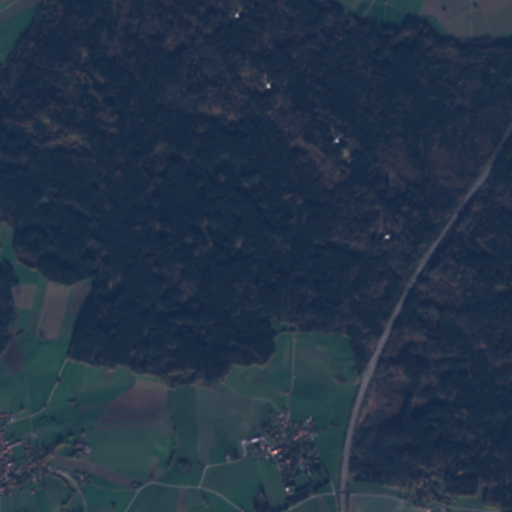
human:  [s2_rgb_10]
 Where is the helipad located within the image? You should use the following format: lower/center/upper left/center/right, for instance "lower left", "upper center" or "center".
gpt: The helipad is located in the lower center of the image.
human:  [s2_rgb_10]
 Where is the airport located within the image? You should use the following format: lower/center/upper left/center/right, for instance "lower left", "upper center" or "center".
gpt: There is no airport in the image.